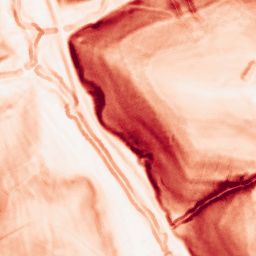
Category: morphological
Decomposition family: morphological_gradient
Decomposition parameters: size: 3
shape: disk
Upsampling method: regularized
Upsampling parameters: scale: 4
lambda_reg: 0.001
Upsampling scale: 4